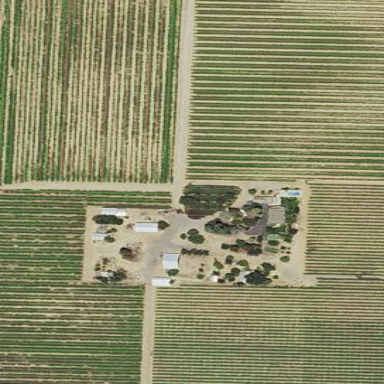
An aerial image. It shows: Agricultural property used as vineyard. The crop grown here is grapes.